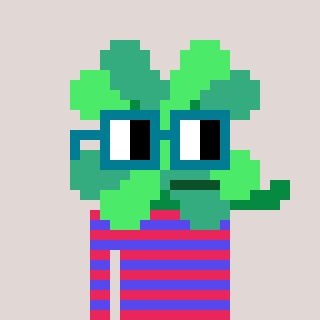
a pixel art character with square dark green glasses, a clover-shaped head and a computerblue-colored body on a warm background